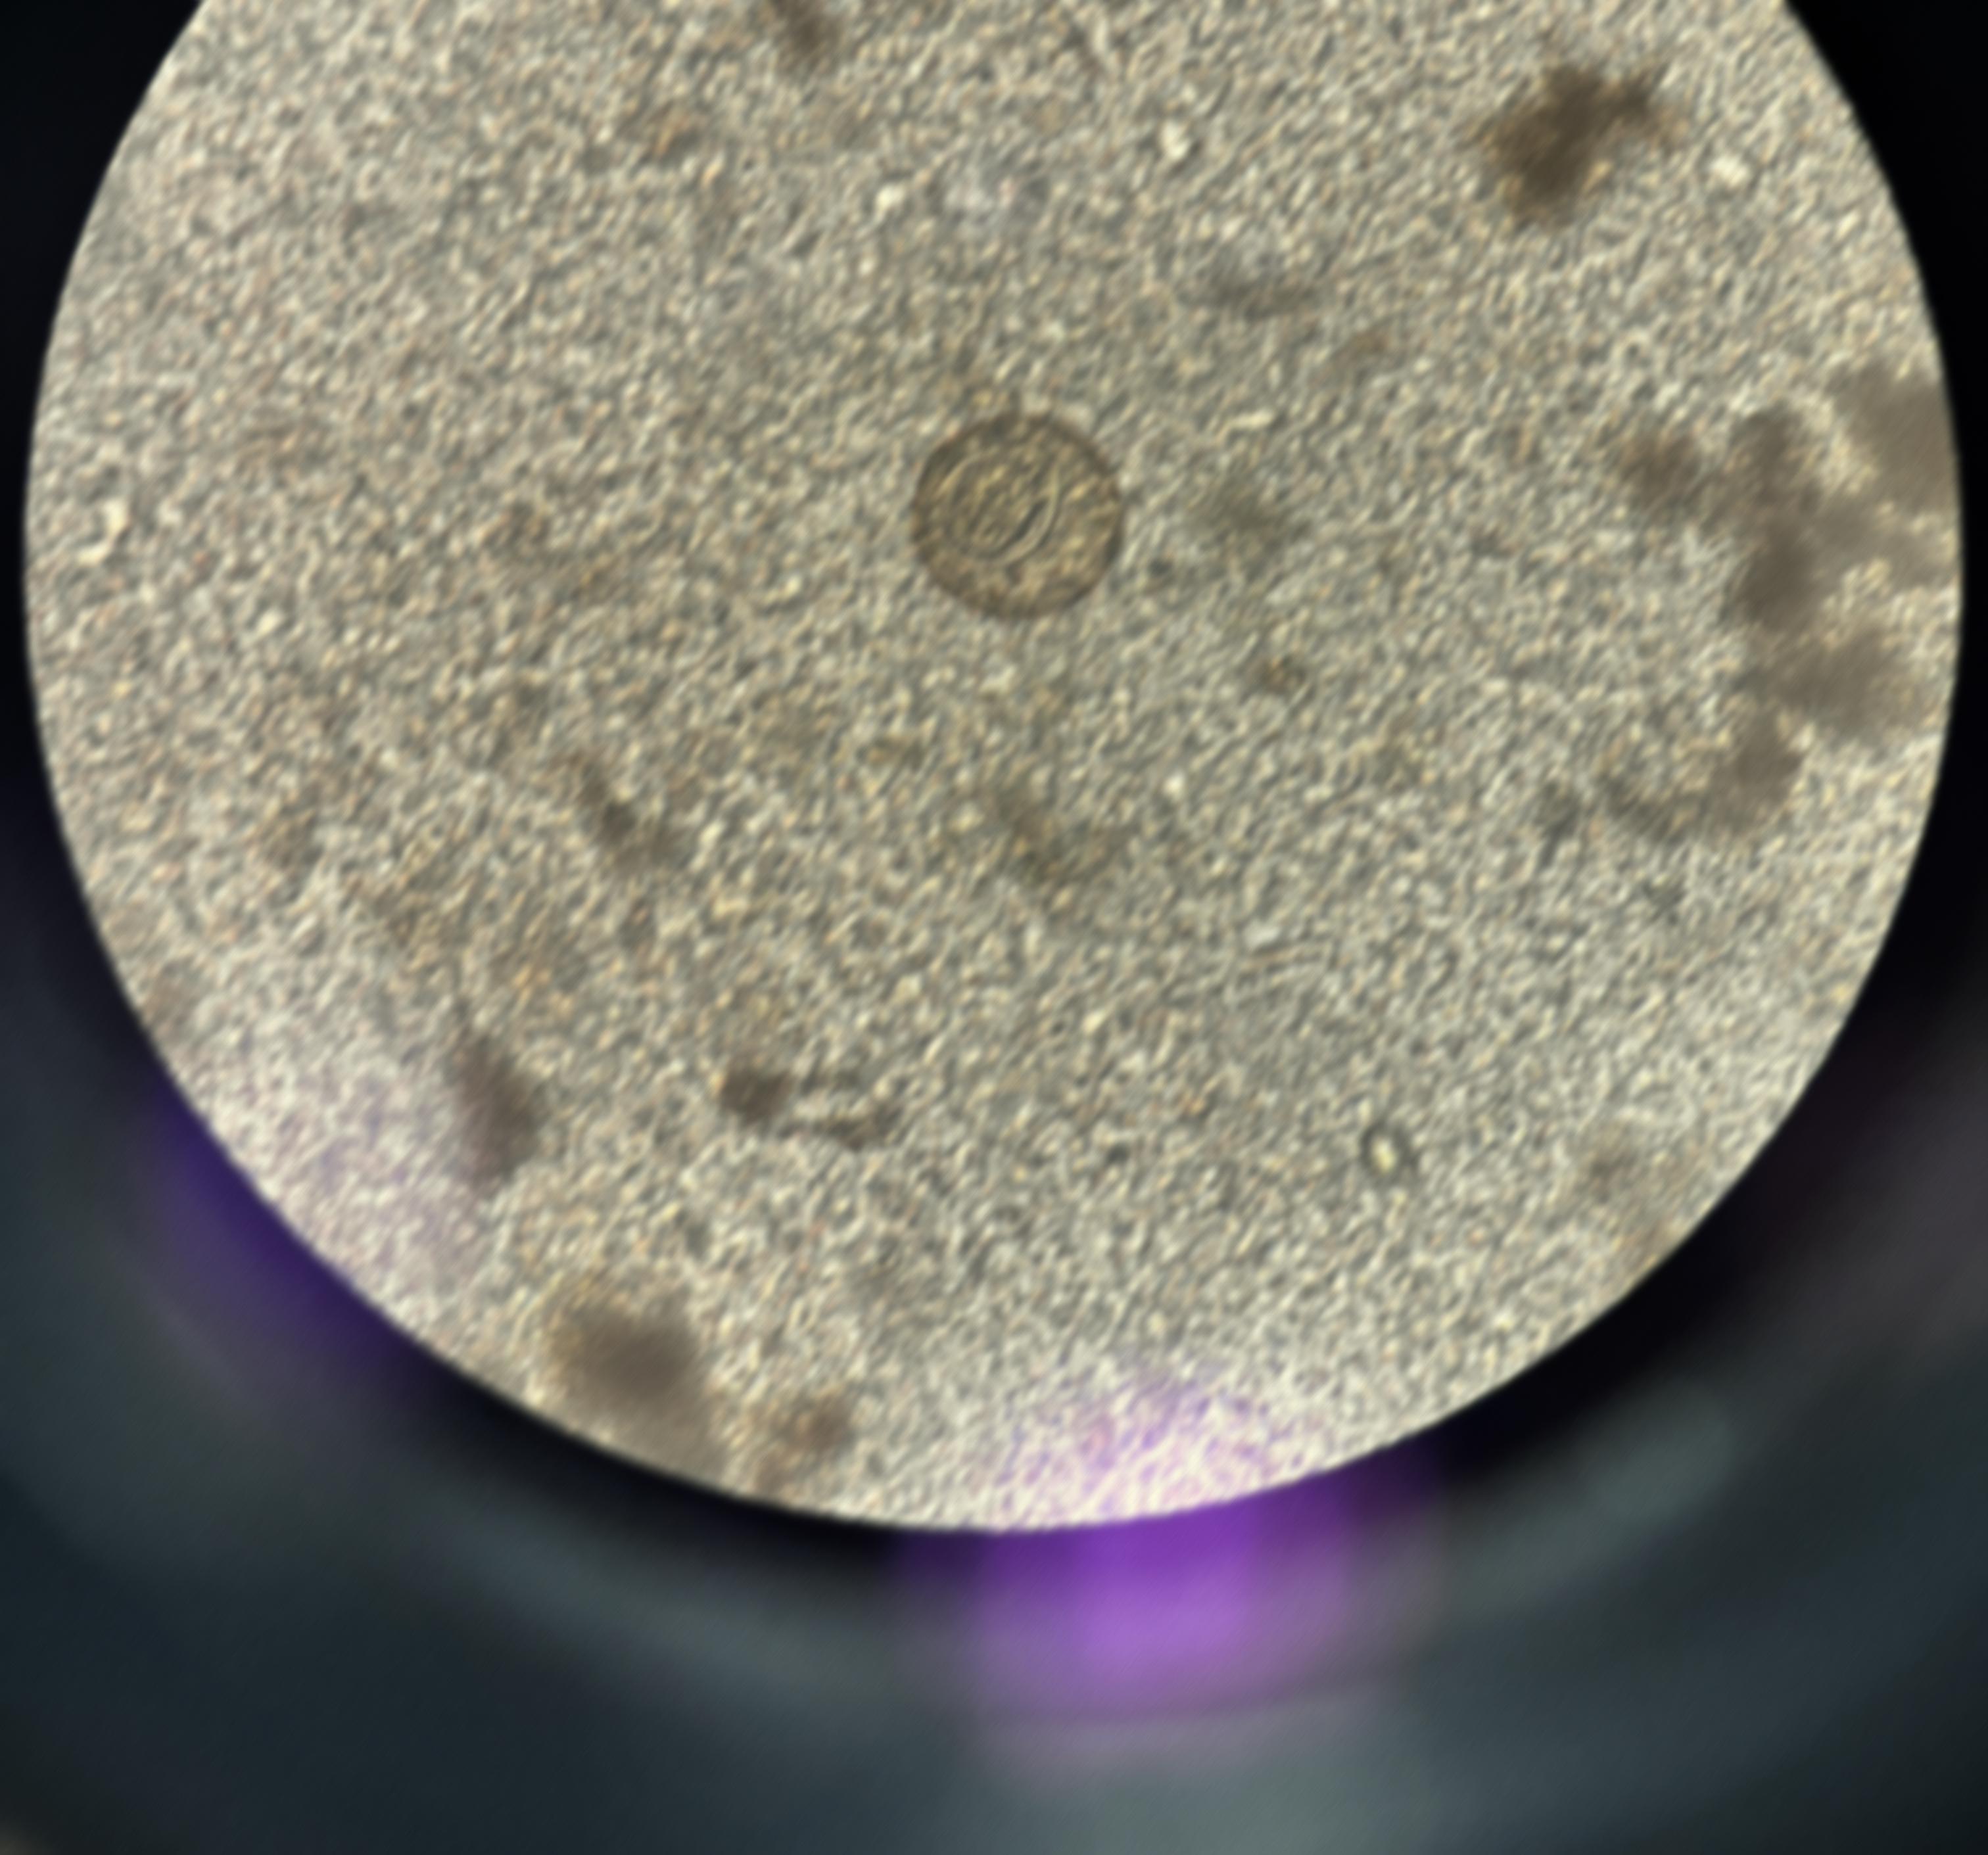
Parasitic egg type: Hymenolepis diminuta